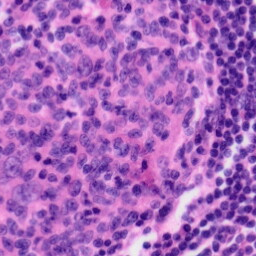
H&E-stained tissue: Tonsil